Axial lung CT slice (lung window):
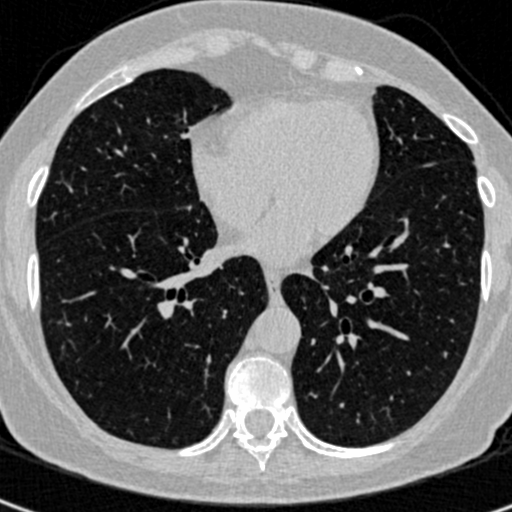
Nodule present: no